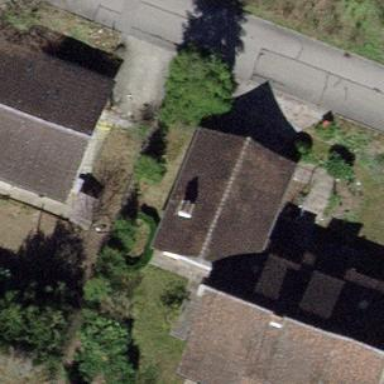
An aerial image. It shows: Garage building.